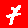
Digit: 7